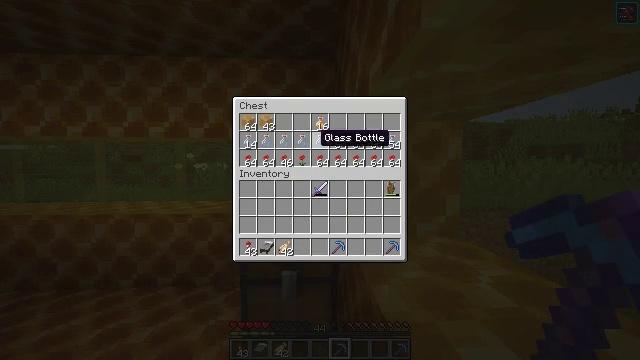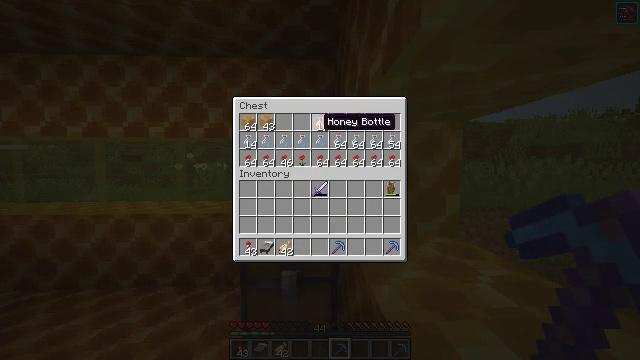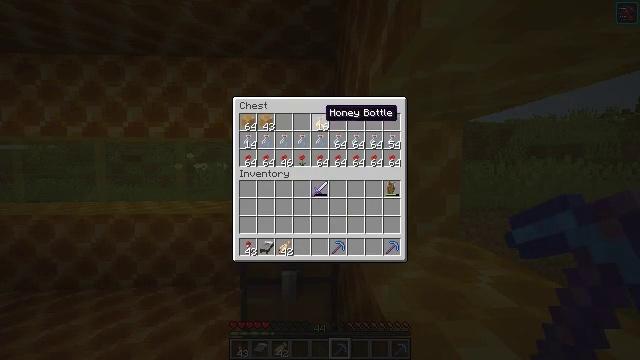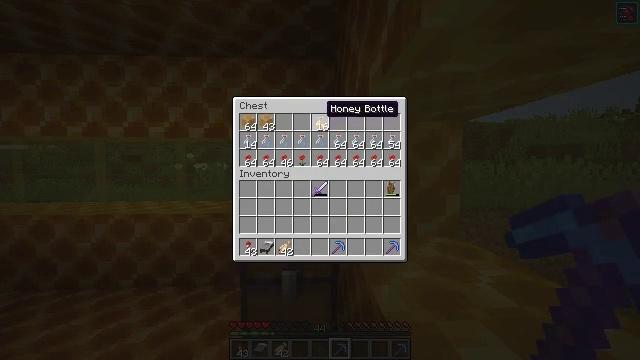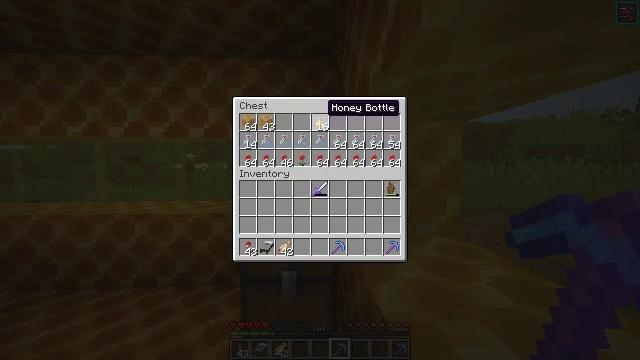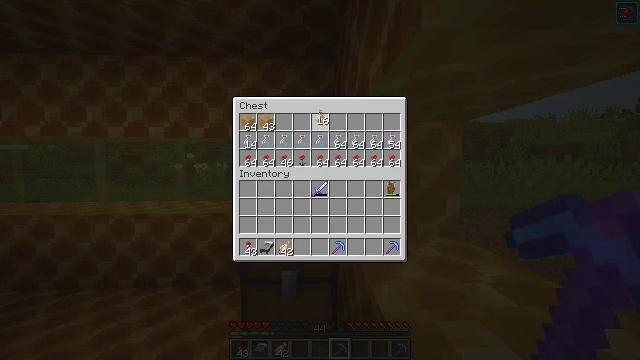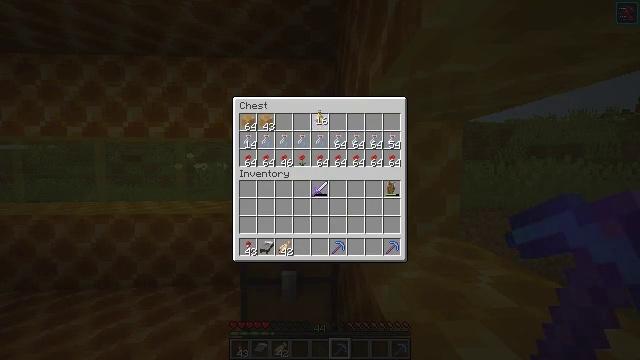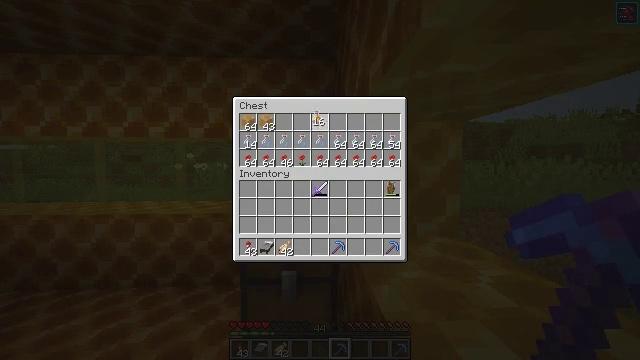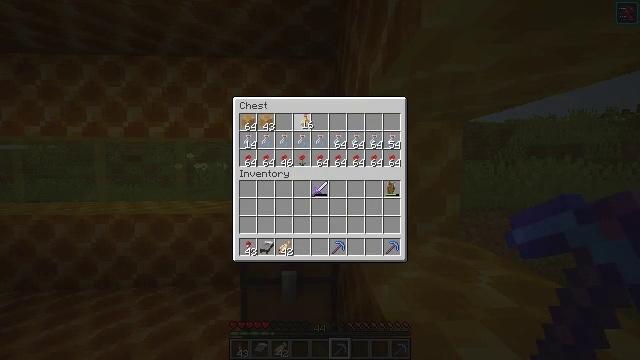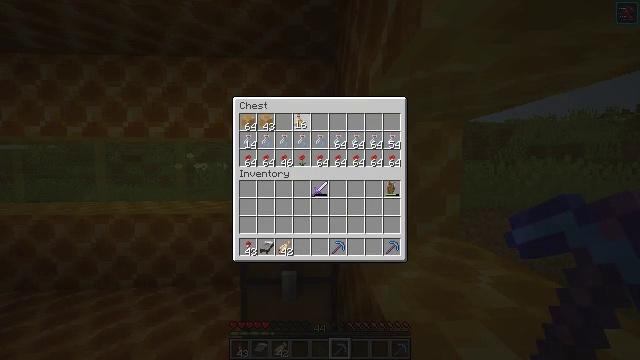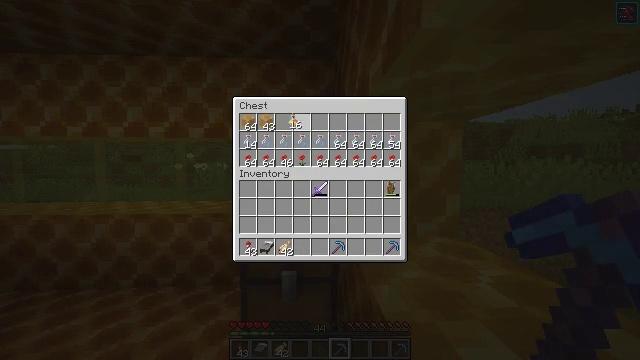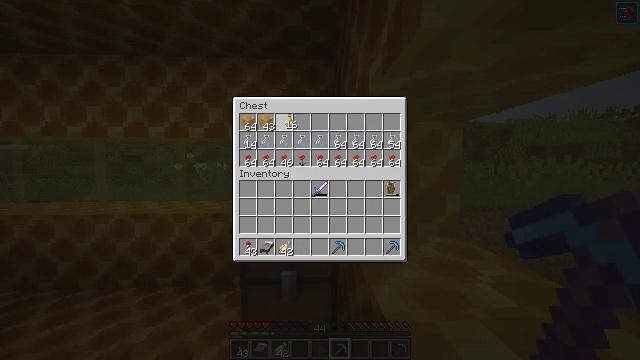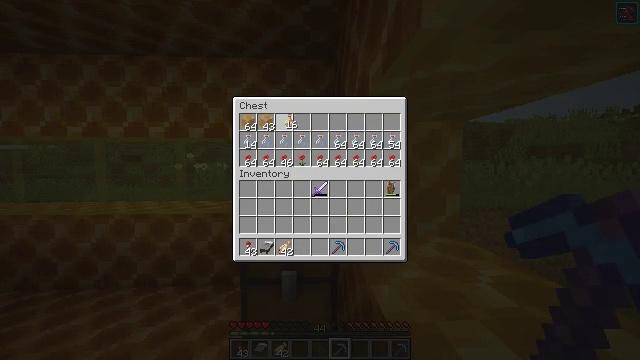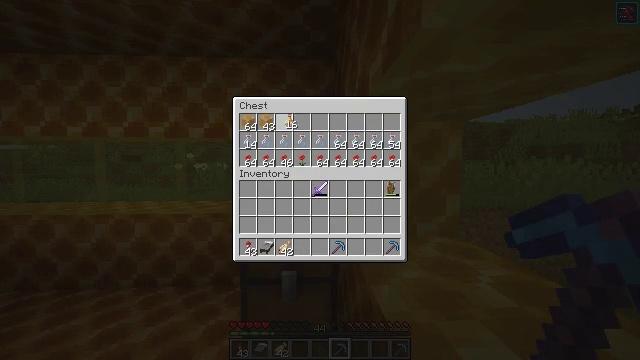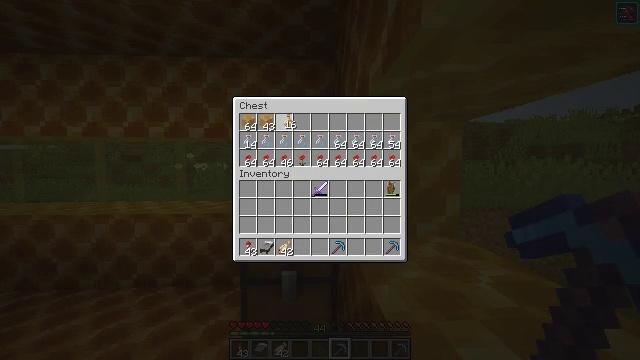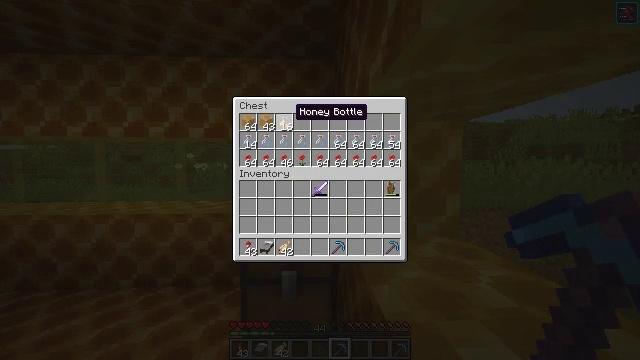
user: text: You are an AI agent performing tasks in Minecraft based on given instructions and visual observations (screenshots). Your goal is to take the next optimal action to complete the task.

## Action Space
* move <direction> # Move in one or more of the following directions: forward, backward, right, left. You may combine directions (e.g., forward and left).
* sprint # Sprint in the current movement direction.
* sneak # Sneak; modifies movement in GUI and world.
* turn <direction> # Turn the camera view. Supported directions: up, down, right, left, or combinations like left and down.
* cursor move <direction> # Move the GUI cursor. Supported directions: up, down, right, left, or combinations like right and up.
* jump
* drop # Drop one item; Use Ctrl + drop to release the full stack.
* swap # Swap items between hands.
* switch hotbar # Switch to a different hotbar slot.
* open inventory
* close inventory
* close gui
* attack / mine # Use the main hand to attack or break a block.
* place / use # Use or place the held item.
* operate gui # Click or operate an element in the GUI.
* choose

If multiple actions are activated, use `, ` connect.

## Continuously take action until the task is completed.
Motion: motion action
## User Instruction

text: Form a honey block with honey bottles in the grid.
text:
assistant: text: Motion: cursor move up
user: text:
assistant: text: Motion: cursor move up
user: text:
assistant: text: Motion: no_op
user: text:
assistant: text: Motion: no_op
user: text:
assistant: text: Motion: operate gui
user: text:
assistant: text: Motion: operate gui
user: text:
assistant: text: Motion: no_op
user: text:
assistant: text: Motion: cursor move left
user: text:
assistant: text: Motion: cursor move left
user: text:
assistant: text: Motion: no_op
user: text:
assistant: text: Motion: no_op
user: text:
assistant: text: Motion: no_op
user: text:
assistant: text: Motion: operate gui
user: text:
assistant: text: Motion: operate gui
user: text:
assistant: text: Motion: no_op
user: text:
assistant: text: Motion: no_op
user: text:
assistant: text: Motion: no_op
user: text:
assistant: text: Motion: no_op
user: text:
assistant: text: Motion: sneak
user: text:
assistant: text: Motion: sneak, cursor move right
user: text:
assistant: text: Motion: sneak, cursor move right and down
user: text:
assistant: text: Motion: sneak
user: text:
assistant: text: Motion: sneak
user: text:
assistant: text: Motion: sneak
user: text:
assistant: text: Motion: sneak
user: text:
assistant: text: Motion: sneak
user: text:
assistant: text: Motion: sneak
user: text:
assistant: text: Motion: no_op
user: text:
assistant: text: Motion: no_op
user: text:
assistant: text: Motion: no_op